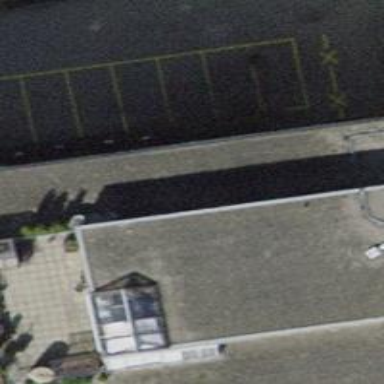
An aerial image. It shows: Office building.